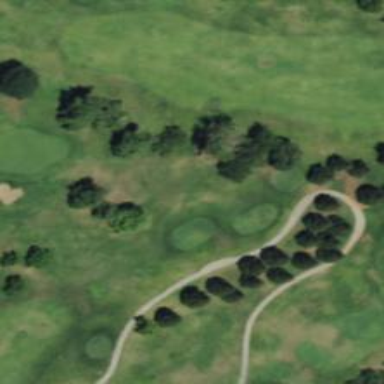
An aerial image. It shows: Path designated for golf carts.